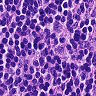
Metastatic tissue present: no